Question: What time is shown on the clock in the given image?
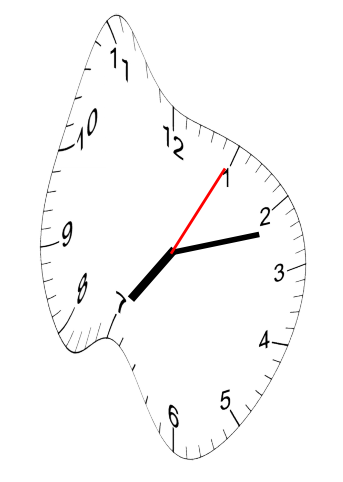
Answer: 07:12:05